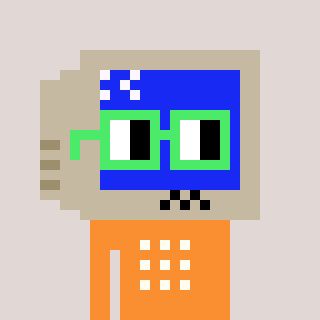
a pixel art character with square light green glasses, a old monitor-shaped head and a orange-colored body on a warm background